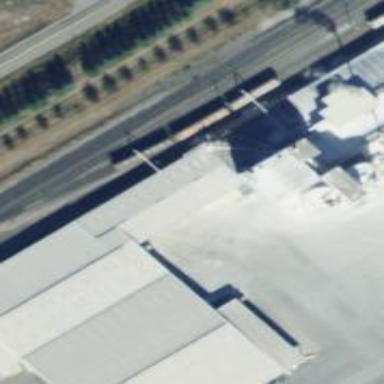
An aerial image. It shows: Railway siding for service.